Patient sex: M
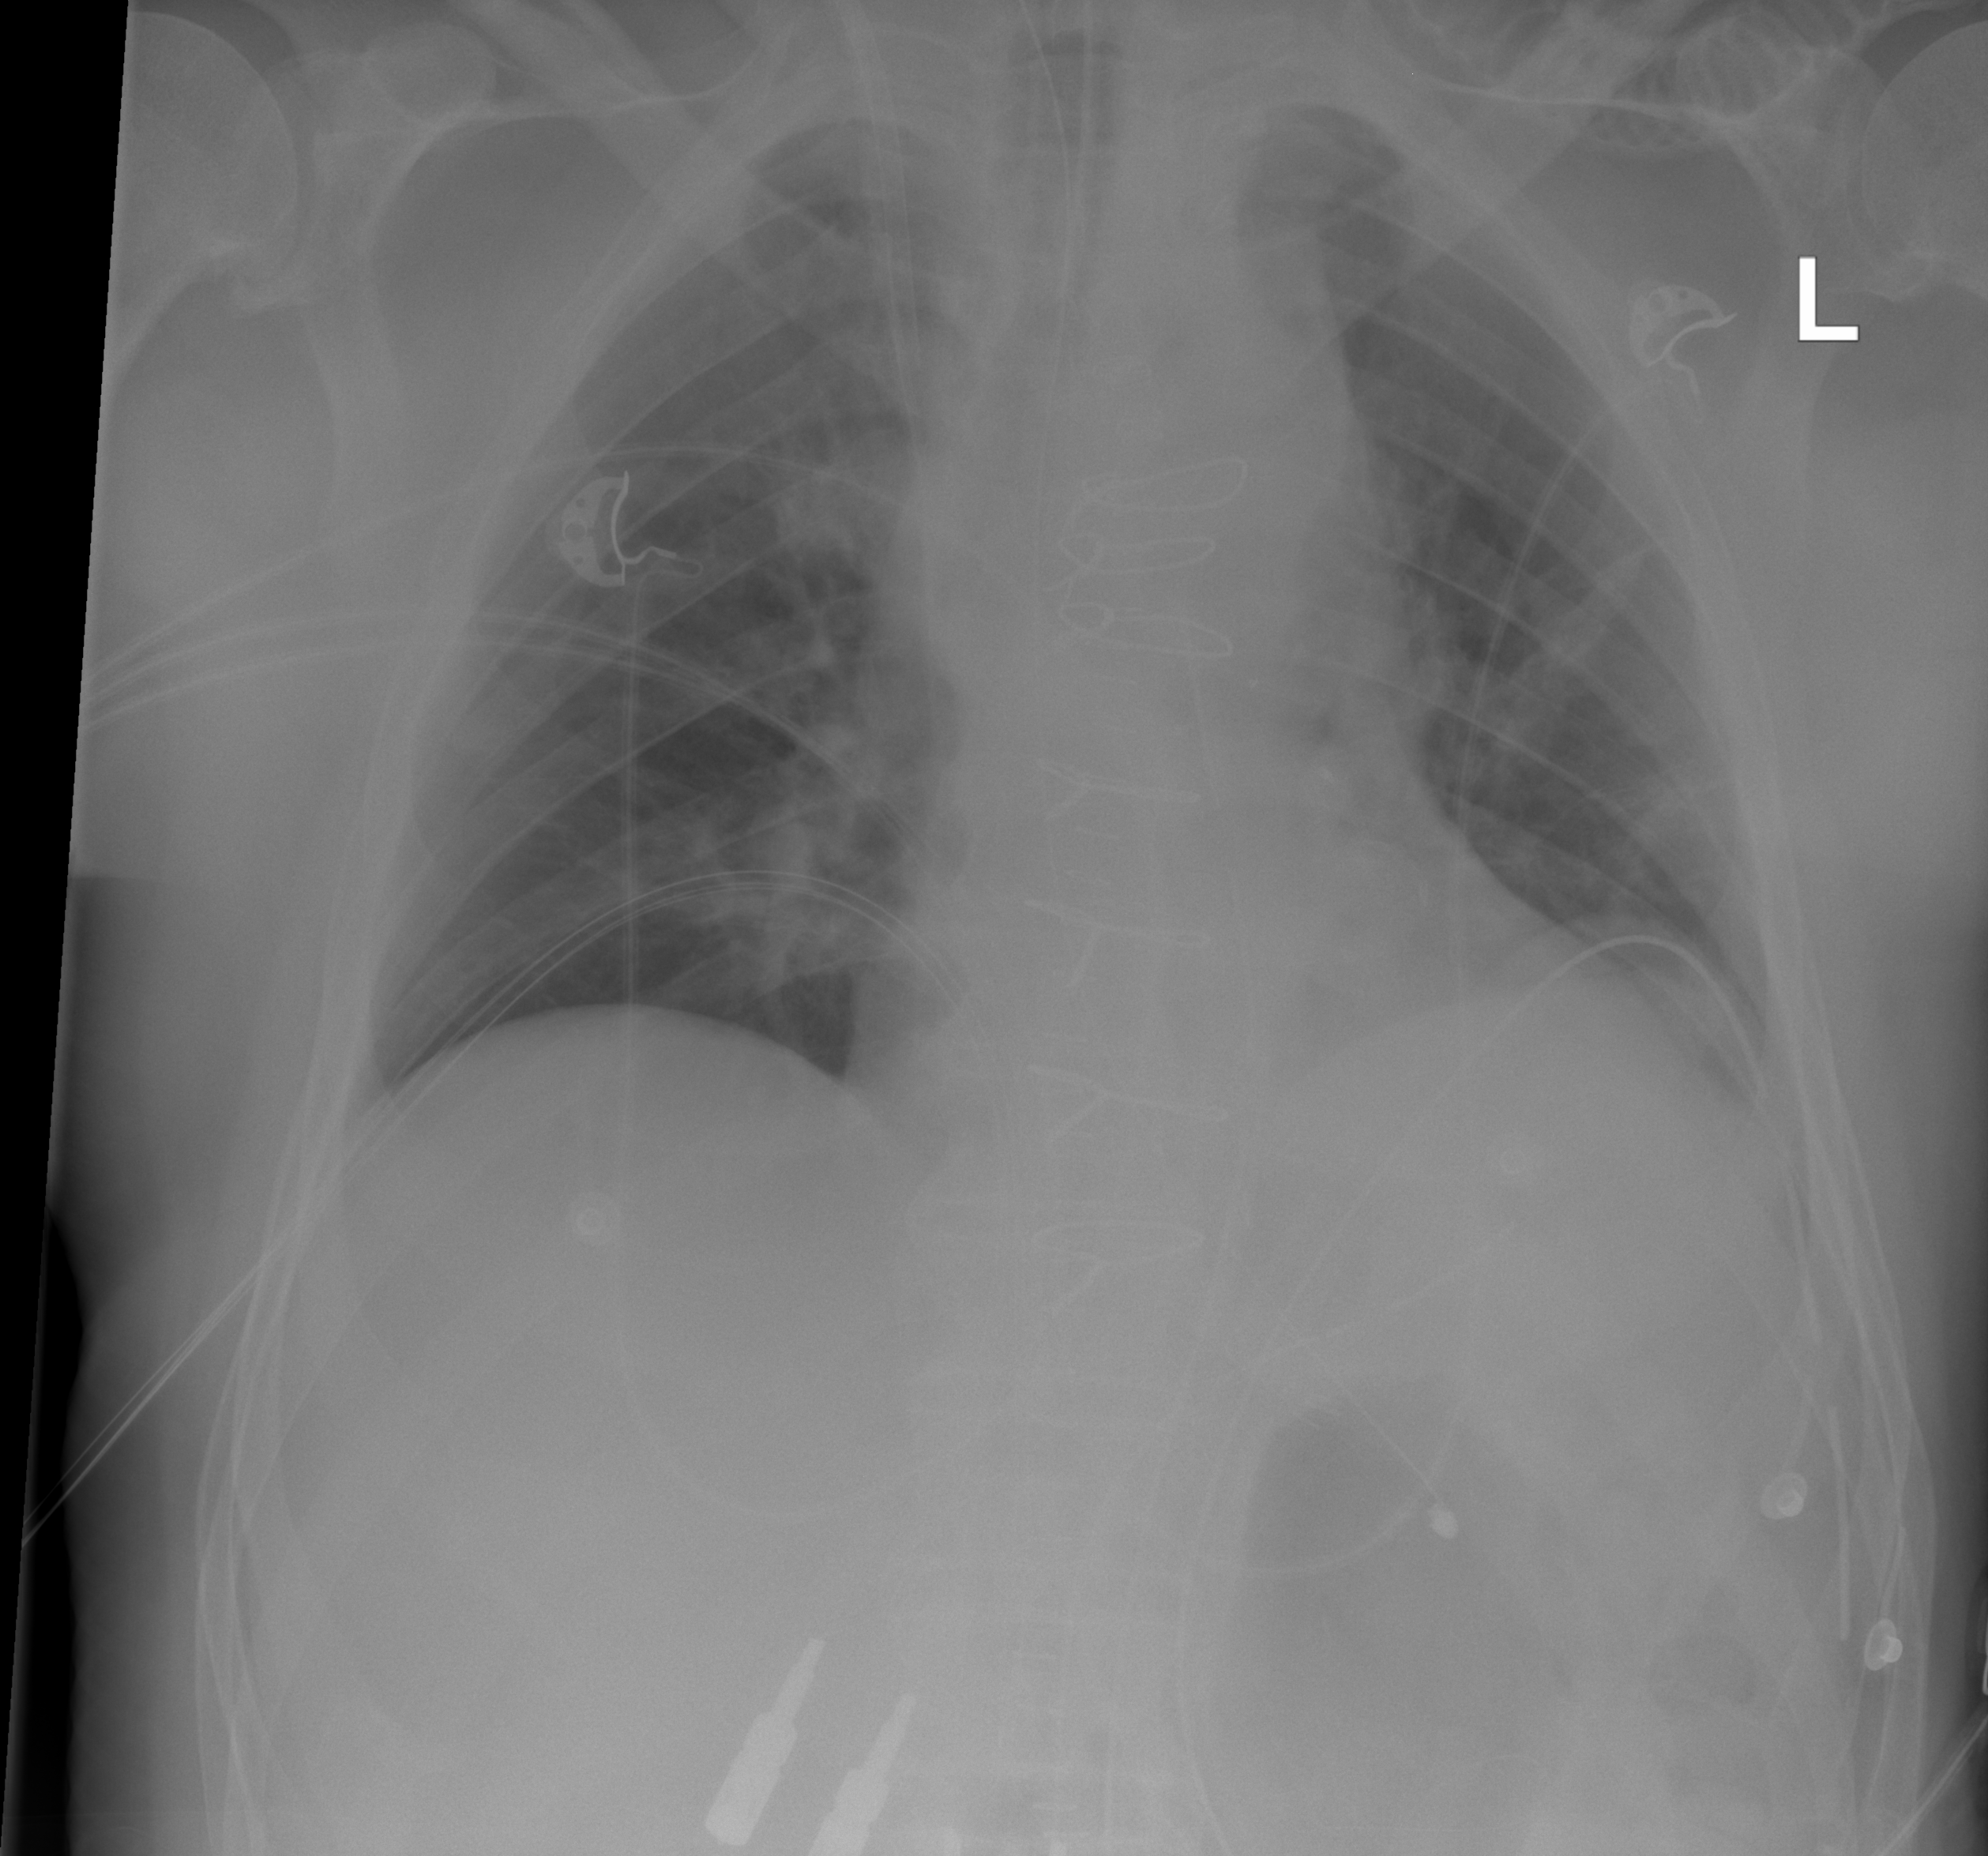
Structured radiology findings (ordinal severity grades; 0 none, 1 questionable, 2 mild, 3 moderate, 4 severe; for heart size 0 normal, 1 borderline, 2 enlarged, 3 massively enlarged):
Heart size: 0
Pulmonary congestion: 0
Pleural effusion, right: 0
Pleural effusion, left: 0
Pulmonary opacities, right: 0
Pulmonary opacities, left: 0
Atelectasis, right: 2
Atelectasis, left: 2